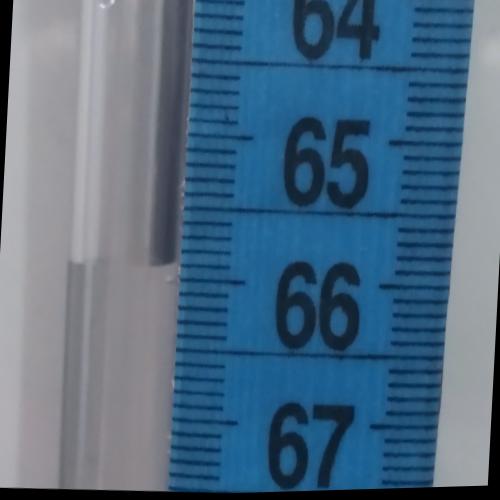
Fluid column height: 65.9 cm